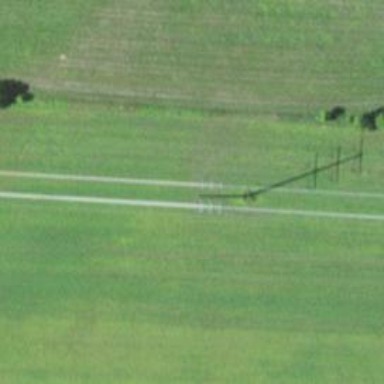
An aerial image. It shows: Power tower.